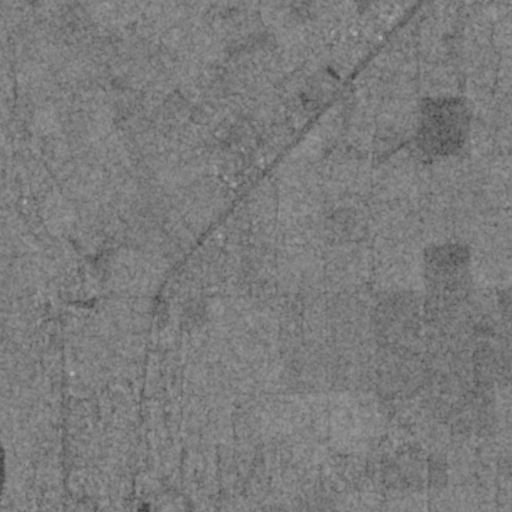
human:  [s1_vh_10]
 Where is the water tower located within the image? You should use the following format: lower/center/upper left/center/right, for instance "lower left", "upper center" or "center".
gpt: The water tower is located in the center left of the image.
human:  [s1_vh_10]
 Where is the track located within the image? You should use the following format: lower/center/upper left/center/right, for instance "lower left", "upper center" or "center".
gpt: There is no track in the image.

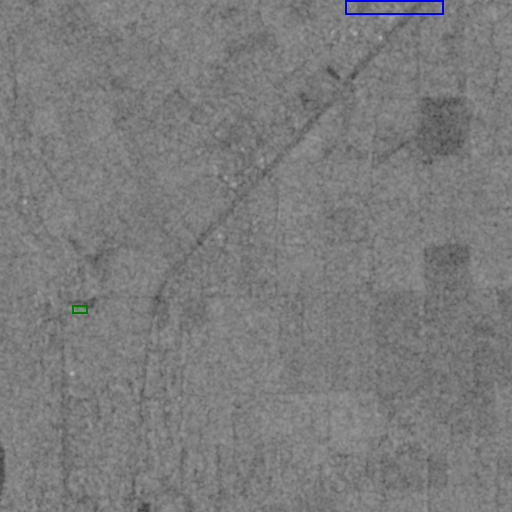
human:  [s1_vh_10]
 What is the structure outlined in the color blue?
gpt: The structure outlined in blue is a park.
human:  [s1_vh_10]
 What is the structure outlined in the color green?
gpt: The structure outlined in green is a building.
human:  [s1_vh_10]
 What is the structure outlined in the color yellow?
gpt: There is no yellow outline.